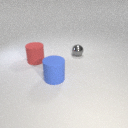
large blue rubber cylinder to the left of small gray metal sphere